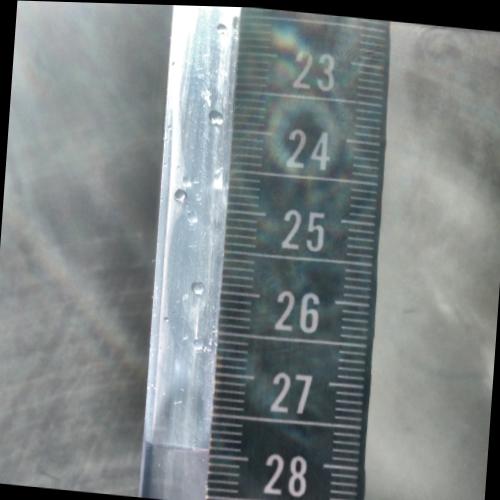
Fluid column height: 27.9 cm